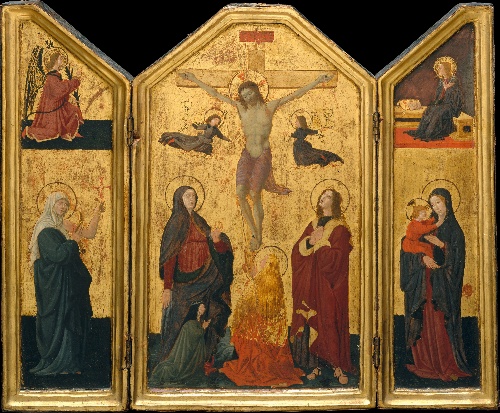
Title: The Crucifixion
Artist: Paolo Uccello (Paolo di Dono)
Artist bio: Italian, Florence 1397–1475 Florence
Date: probably mid-1450s
Object type: Painting, triptych
Classification: Paintings
Medium: Tempera on wood, gold ground
Dimensions: Shaped top, central panel, overall, with engaged frame, 18 x 11 in. (45.7 x 27.9 cm); central panel, painted surface 16 1/2 x 9 1/2 in. (41.9 x 24.1 cm); left wing, overall, with engaged frame, 18 x 5 5/8 in. (45.7 x 14.3 cm); left wing, painted surface 16 1/2 x 4 1/4 in. (41.9 x 10.8 cm); right wing, overall, with engaged frame, 18 x 5 1/4 in. (45.7 x 13.3 cm); right wing, painted surface 16 1/2 x 3 3/4 in. (41.9 x 9.5 cm)
Department: European Paintings
Credit line: Bequest of Lore Heinemann, in memory of her husband, Dr. Rudolf J. Heinemann, 1996
Accession year: 1997
Repository: Metropolitan Museum of Art, New York, NY
Tags: Women|Crucifixion|Angels|Christ|Madonna and Child|Mary Magdalene|Saint John the Evangelist|Nuns